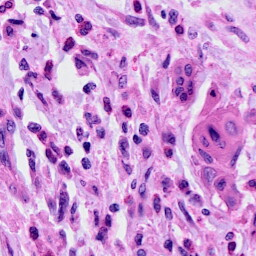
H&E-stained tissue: Cervix